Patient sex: M
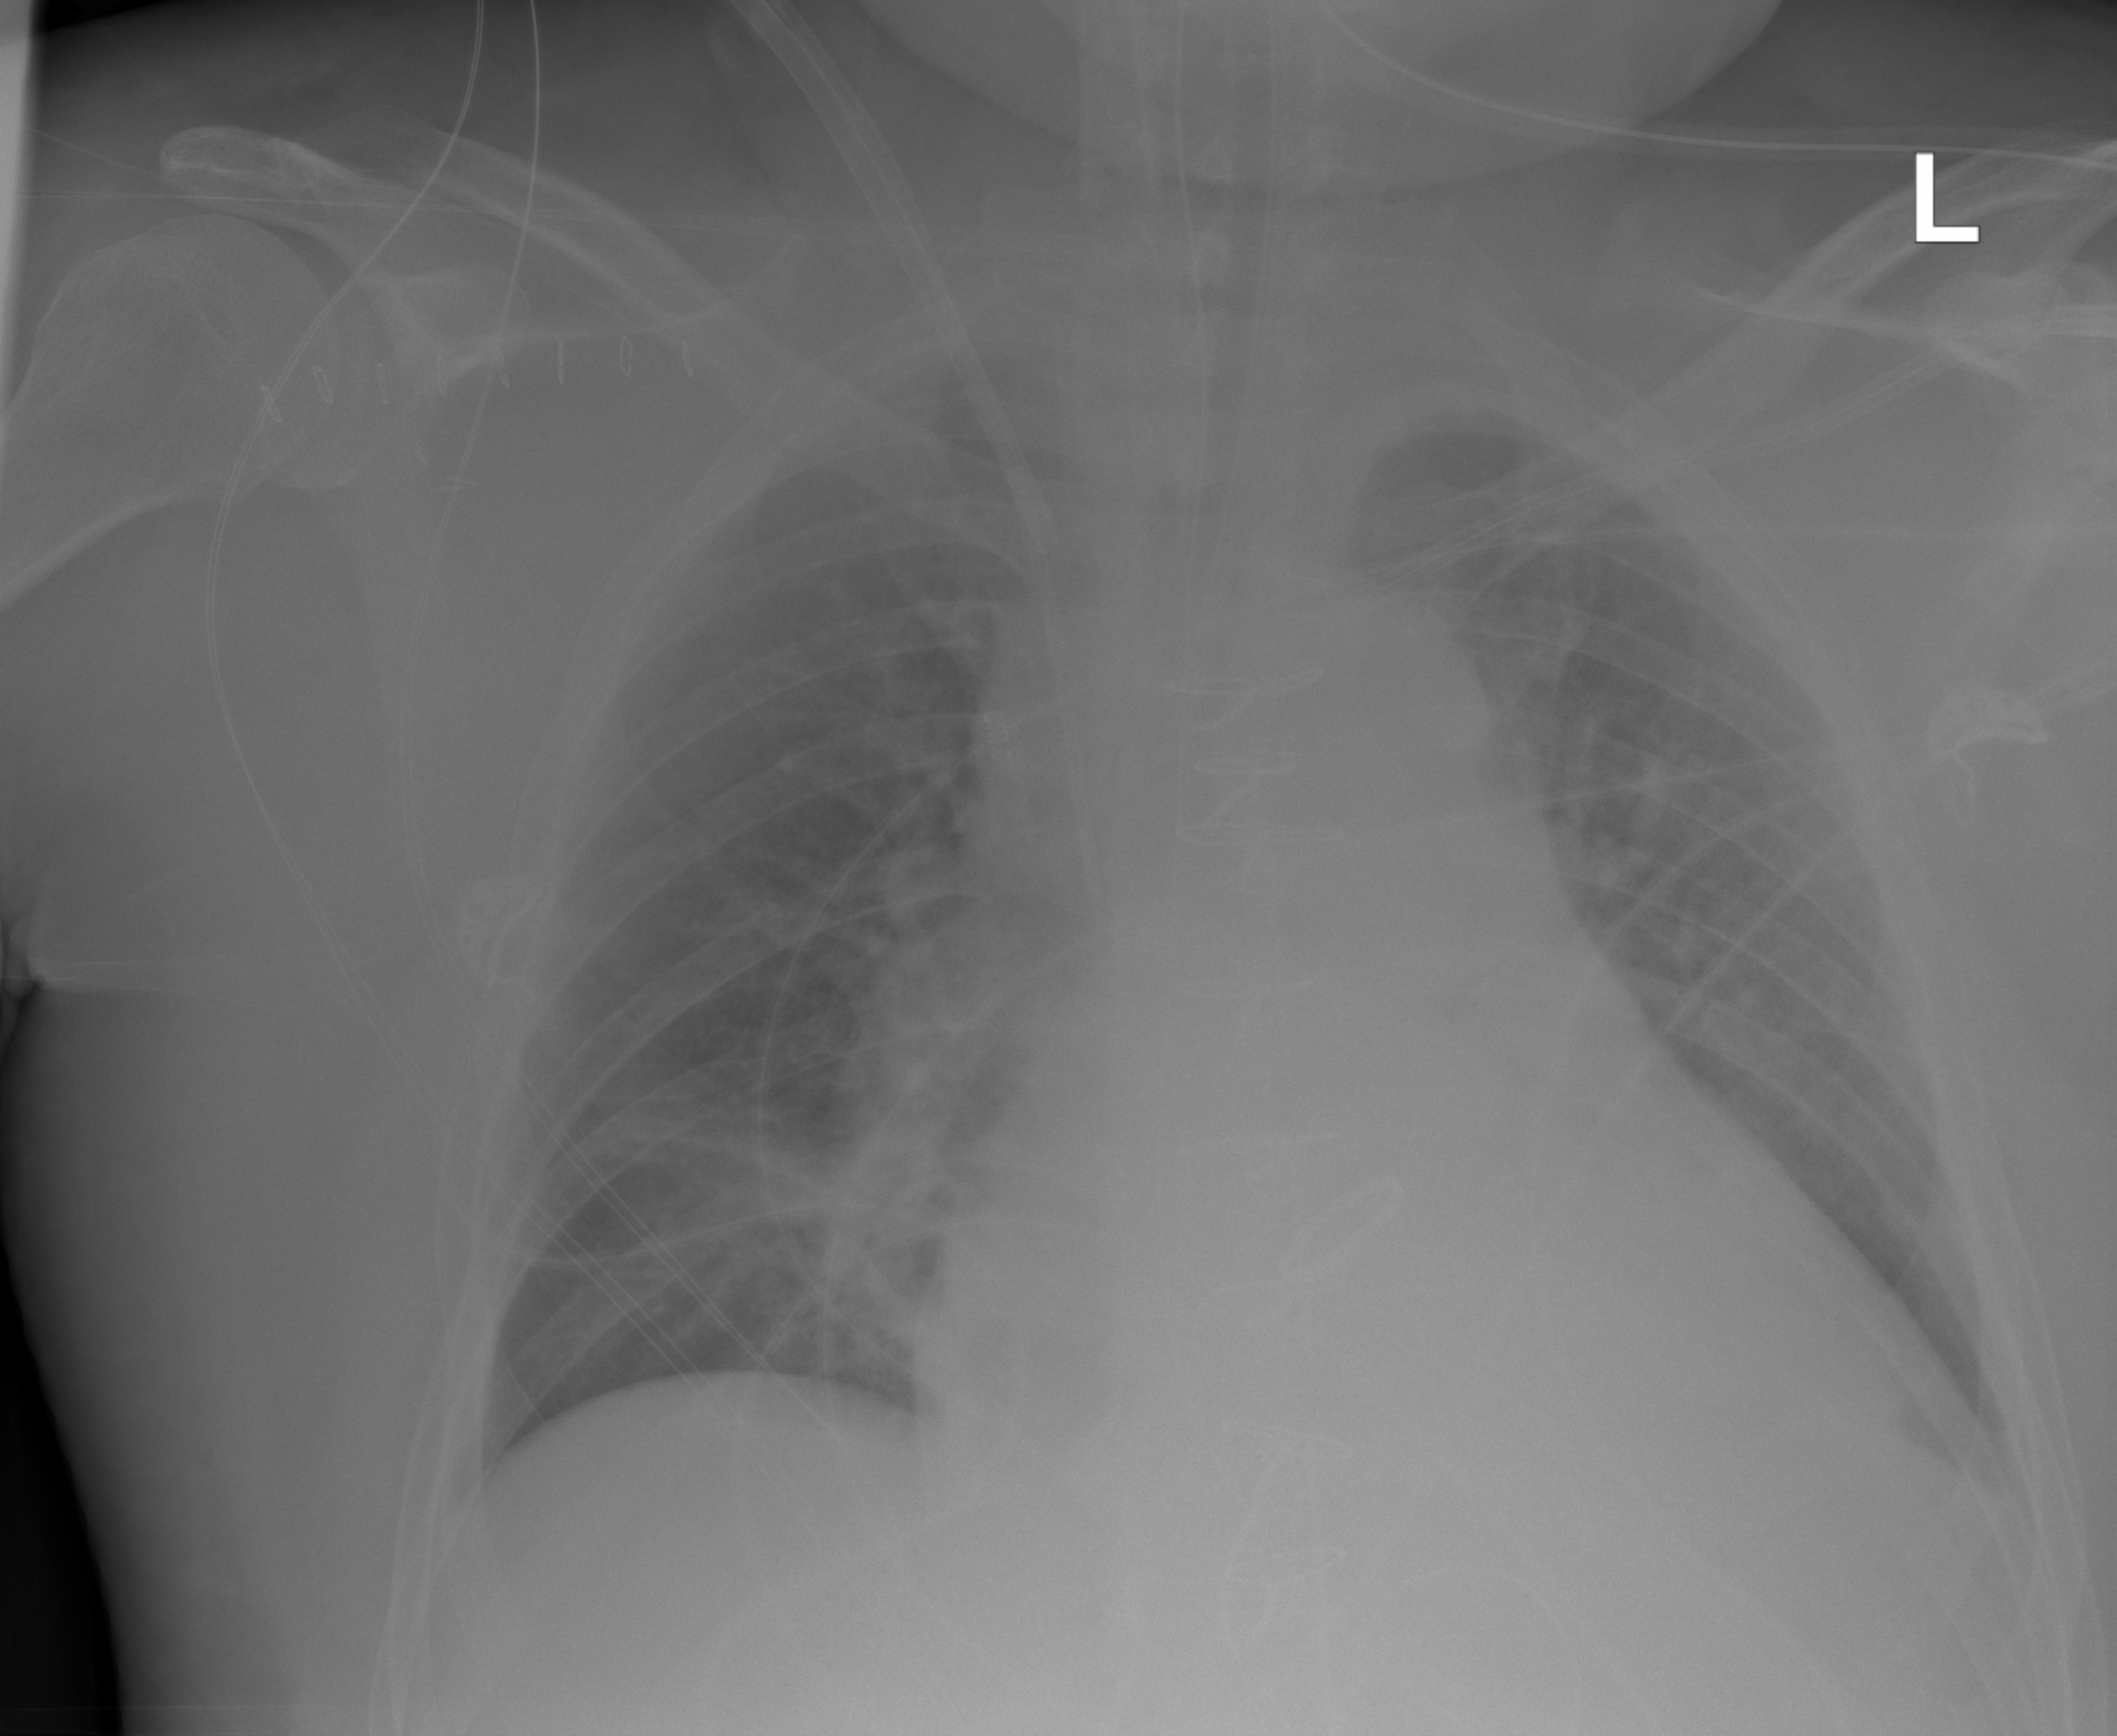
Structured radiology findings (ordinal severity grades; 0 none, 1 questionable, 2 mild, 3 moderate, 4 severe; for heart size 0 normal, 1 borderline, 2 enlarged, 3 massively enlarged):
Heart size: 2
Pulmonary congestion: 2
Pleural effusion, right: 0
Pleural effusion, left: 2
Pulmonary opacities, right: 0
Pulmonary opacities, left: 0
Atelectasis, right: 2
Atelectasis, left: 2